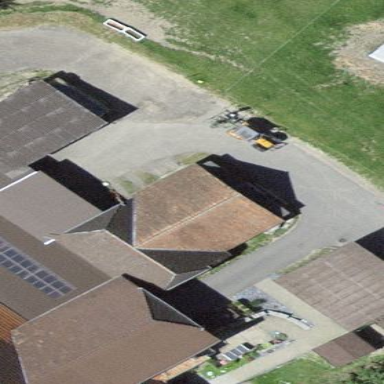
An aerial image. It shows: Barn.